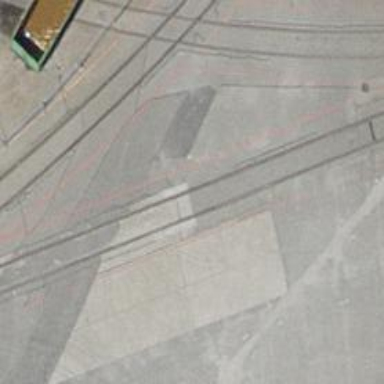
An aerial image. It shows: Single railway spur track.